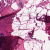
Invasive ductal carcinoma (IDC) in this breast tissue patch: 0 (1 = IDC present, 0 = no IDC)